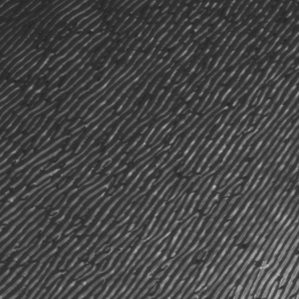
Label: frost